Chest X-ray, PA view. Patient: 41 years old, sex M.
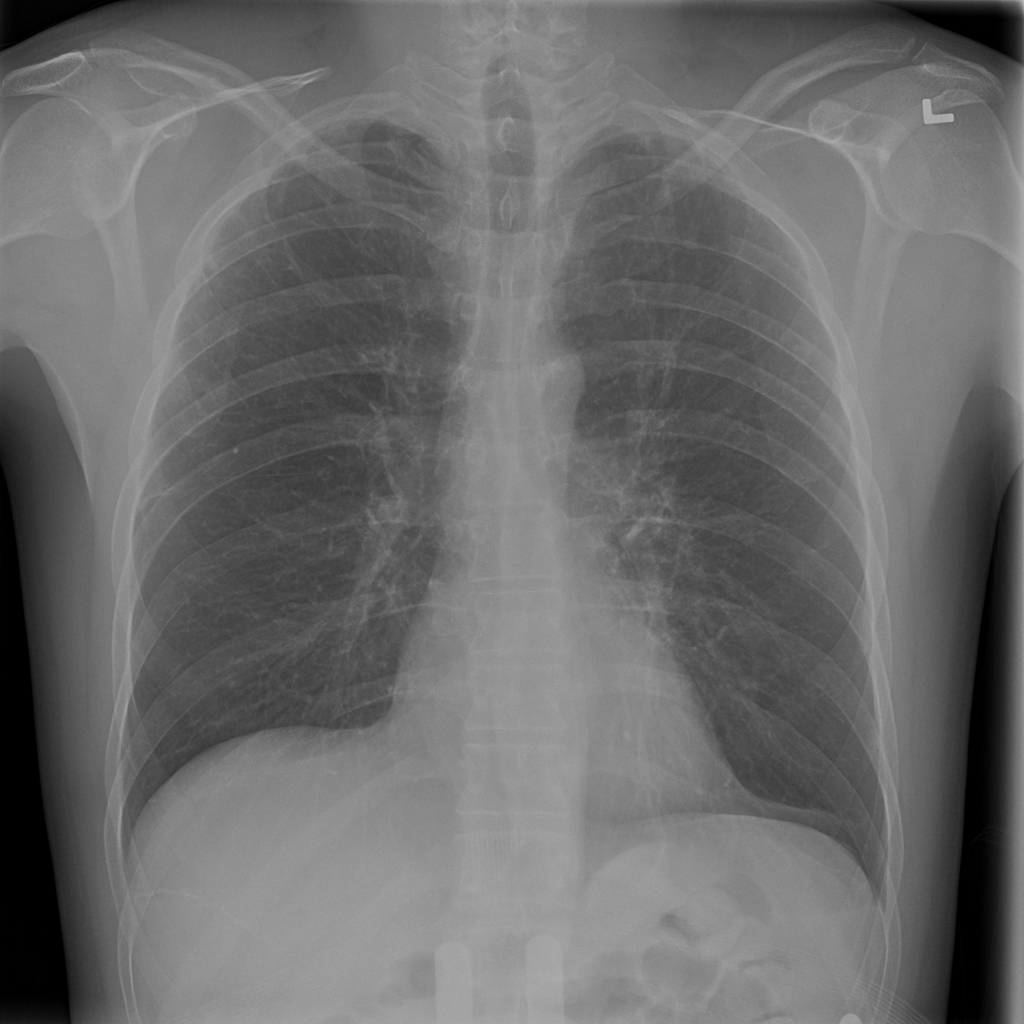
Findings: No Finding